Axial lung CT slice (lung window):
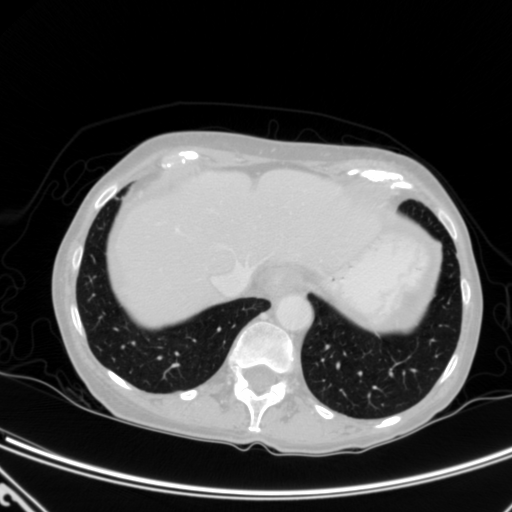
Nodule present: no